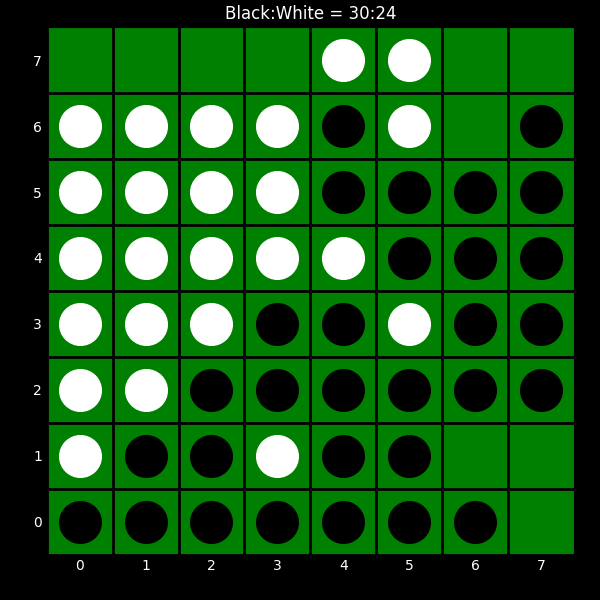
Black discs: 30
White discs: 24